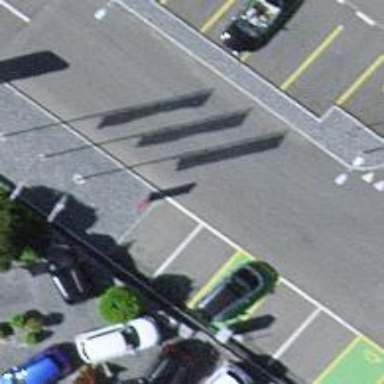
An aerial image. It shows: Charging station.